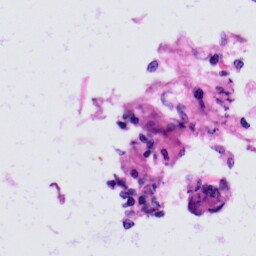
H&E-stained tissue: Skin